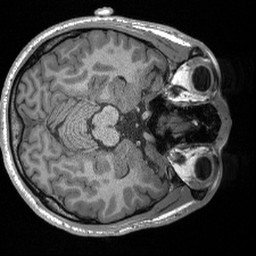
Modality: T1w
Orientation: axial
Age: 22
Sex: male